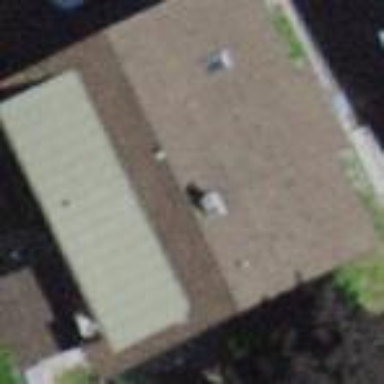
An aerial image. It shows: Detached building.